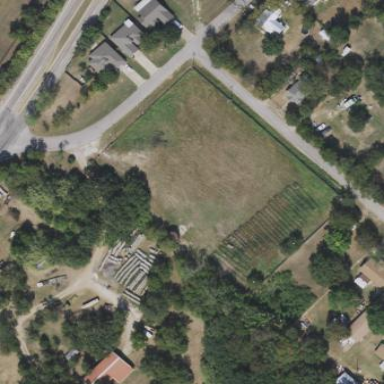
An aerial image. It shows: Grassy plot in zoning area.